Question: What I would like to do is to create a script or with a function that will add automatically the day, the month and the year per row for 4 years for example in order to make a calendar of shooting, pre production and post prod per film. It would be so long to do it manually and add each day per month for 4 or more years. If it's done by a script it would be done instantly and would be possible to update later to add more years.
Example of what I'm looking for

If it's too complicated per day, I can add per week. Like week 1 January 21, just like in the picture. But I really prefer if that's possible to add a row per day to be the most accurate as possible.
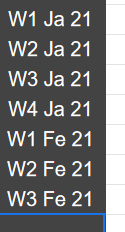
Answer: ### Days for the rest of the year in a column
'''
function daysforrestofyear() {
let days = [];
let dt = new Date();
const ldtv = new Date(dt.getFullYear() + 1,0,1).valueOf();
do {
days.push([Utilities.formatDate(dt,Session.getScriptTimeZone(),"dd/MMM/yyyy")]);
dt.setDate(dt.getDate() + 1);
}while(dt.valueOf() < ldtv)
const ss = SpreadsheetApp.getActive();
const sh = ss.getSheetByName("Sheet0");
sh.clearContents();
sh.getRange(1,1,days.length,1).setValues(days);
}
'''
| Jun/04/2022 |
| ----------- |
| Jun/05/2022 |
| Jun/06/2022 |
| Jun/07/2022 |
| Jun/08/2022 |
| Jun/9/2022 |
| Jun/10/2022 |
| Jun/11/2022 |
| Jun/12/2022 |
| Jun/13/2022 |
| Jun/14/2022 |
| Jun/15/2022 |
| Jun/16/2022 |
| Jun/17/2022 |
| Jun/18/2022 |
| Jun/19/2022 |
| Jun/20/2022 |
| Jun/21/2022 |
| Jun/22/2022 |
| Jun/23/2022 |
| Jun/24/2022 |
| Jun/25/2022 |
| Jun/26/2022 |
| Jun/27/2022 |
| Jun/28/2022 |
| Jun/29/2022 |
| Jun/30/2022 |
| Jul/01/2022 |
| Jul/02/2022 |
| Jul/03/2022 |
| Jul/04/2022 |
| Jul/05/2022 |
| Jul/06/2022 |
| Jul/07/2022 |
| Jul/08/2022 |
| Jul/9/2022 |
| Jul/10/2022 |
| Jul/11/2022 |
| Jul/12/2022 |
| Jul/13/2022 |
| Jul/14/2022 |
| Jul/15/2022 |
| Jul/16/2022 |
| Jul/17/2022 |
| Jul/18/2022 |
| Jul/19/2022 |
| Jul/20/2022 |
| Jul/21/2022 |
| Jul/22/2022 |
| Jul/23/2022 |
| Jul/24/2022 |
| Jul/25/2022 |
| Jul/26/2022 |
| Jul/27/2022 |
| Jul/28/2022 |
| Jul/29/2022 |
| Jul/30/2022 |
| Jul/31/2022 |
| Aug/01/2022 |
| Aug/02/2022 |
| Aug/03/2022 |
| Aug/04/2022 |
| Aug/05/2022 |
| Aug/06/2022 |
| Aug/07/2022 |
| Aug/08/2022 |
| Aug/9/2022 |
| Aug/10/2022 |
| Aug/11/2022 |
| Aug/12/2022 |
| Aug/13/2022 |
| Aug/14/2022 |
| Aug/15/2022 |
| Aug/16/2022 |
| Aug/17/2022 |
| Aug/18/2022 |
| Aug/19/2022 |
| Aug/20/2022 |
| Aug/21/2022 |
| Aug/22/2022 |
| Aug/23/2022 |
| Aug/24/2022 |
| Aug/25/2022 |
| Aug/26/2022 |
| Aug/27/2022 |
| Aug/28/2022 |
| Aug/29/2022 |
| Aug/30/2022 |
| Aug/31/2022 |
| Sep/01/2022 |
| Sep/02/2022 |
| Sep/03/2022 |
| Sep/04/2022 |
| Sep/05/2022 |
| Sep/06/2022 |
| Sep/07/2022 |
| Sep/08/2022 |
| Sep/9/2022 |
| Sep/10/2022 |
| Sep/11/2022 |
| Sep/12/2022 |
| Sep/13/2022 |
| Sep/14/2022 |
| Sep/15/2022 |
| Sep/16/2022 |
| Sep/17/2022 |
| Sep/18/2022 |
| Sep/19/2022 |
| Sep/20/2022 |
| Sep/21/2022 |
| Sep/22/2022 |
| Sep/23/2022 |
| Sep/24/2022 |
| Sep/25/2022 |
| Sep/26/2022 |
| Sep/27/2022 |
| Sep/28/2022 |
| Sep/29/2022 |
| Sep/30/2022 |
| Oct/01/2022 |
| Oct/02/2022 |
| Oct/03/2022 |
| Oct/04/2022 |
| Oct/05/2022 |
| Oct/06/2022 |
| Oct/07/2022 |
| Oct/08/2022 |
| Oct/9/2022 |
| Oct/10/2022 |
| Oct/11/2022 |
| Oct/12/2022 |
| Oct/13/2022 |
| Oct/14/2022 |
| Oct/15/2022 |
| Oct/16/2022 |
| Oct/17/2022 |
| Oct/18/2022 |
| Oct/19/2022 |
| Oct/20/2022 |
| Oct/21/2022 |
| Oct/22/2022 |
| Oct/23/2022 |
| Oct/24/2022 |
| Oct/25/2022 |
| Oct/26/2022 |
| Oct/27/2022 |
| Oct/28/2022 |
| Oct/29/2022 |
| Oct/30/2022 |
| Oct/31/2022 |
| Nov/01/2022 |
| Nov/02/2022 |
| Nov/03/2022 |
| Nov/04/2022 |
| Nov/05/2022 |
| Nov/06/2022 |
| Nov/07/2022 |
| Nov/08/2022 |
| Nov/9/2022 |
| Nov/10/2022 |
| Nov/11/2022 |
| Nov/12/2022 |
| Nov/13/2022 |
| Nov/14/2022 |
| Nov/15/2022 |
| Nov/16/2022 |
| Nov/17/2022 |
| Nov/18/2022 |
| Nov/19/2022 |
| Nov/20/2022 |
| Nov/21/2022 |
| Nov/22/2022 |
| Nov/23/2022 |
| Nov/24/2022 |
| Nov/25/2022 |
| Nov/26/2022 |
| Nov/27/2022 |
| Nov/28/2022 |
| Nov/29/2022 |
| Nov/30/2022 |
| Dec/01/2022 |
| Dec/02/2022 |
| Dec/03/2022 |
| Dec/04/2022 |
| Dec/05/2022 |
| Dec/06/2022 |
| Dec/07/2022 |
| Dec/08/2022 |
| Dec/9/2022 |
| Dec/10/2022 |
| Dec/11/2022 |
| Dec/12/2022 |
| Dec/13/2022 |
| Dec/14/2022 |
| Dec/15/2022 |
| Dec/16/2022 |
| Dec/17/2022 |
| Dec/18/2022 |
| Dec/19/2022 |
| Dec/20/2022 |
| Dec/21/2022 |
| Dec/22/2022 |
| Dec/23/2022 |
| Dec/24/2022 |
| Dec/25/2022 |
| Dec/26/2022 |
| Dec/27/2022 |
| Dec/28/2022 |
| Dec/29/2022 |
| Dec/30/2022 |
| Dec/31/2022 |